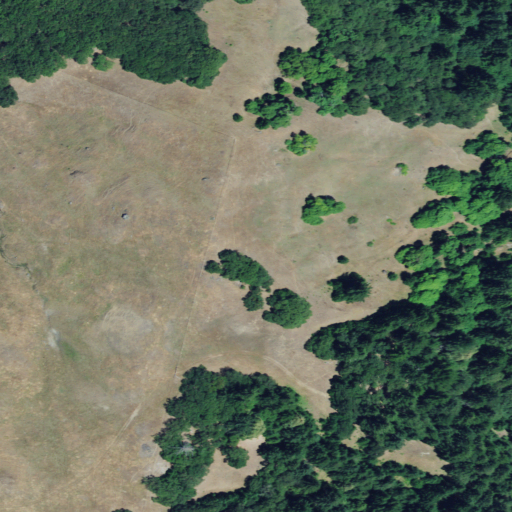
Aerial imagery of ridge(s) in California named Winchester Ridge containing grassland, shrub, evergreen forest, mixed forest, and deciduous forest